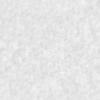
Label: no_change